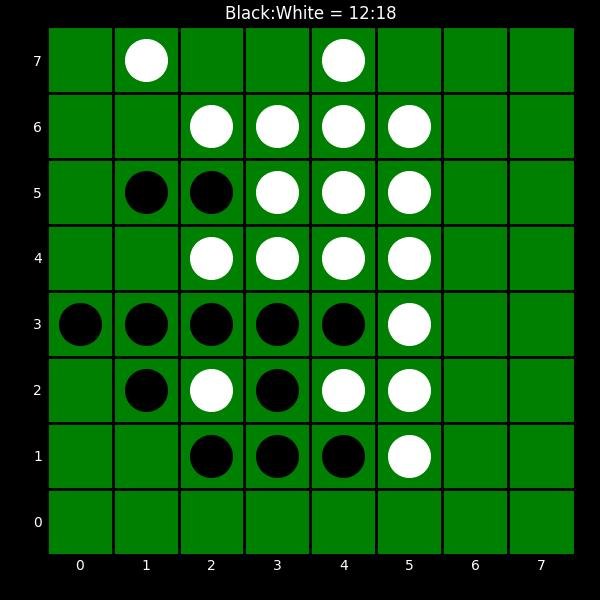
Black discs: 12
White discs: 18